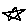
Label: star